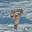
Label: 9